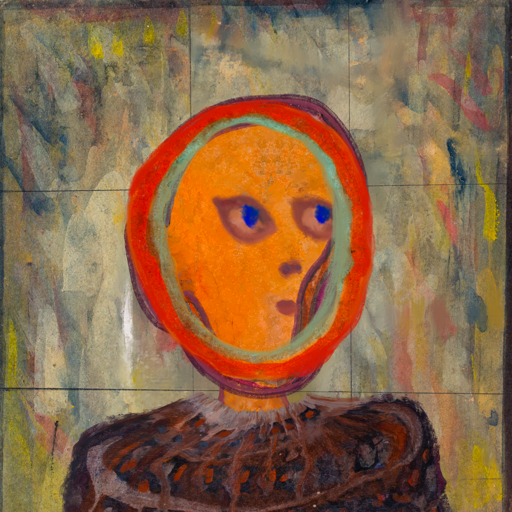
Background: GypsyMother, Head And Neck Side: Hypocrite_w_Hair, Face Side: Mother_And_Son_Mother, Bust: Hypocrite, Hair Side: Sisters, Head Accessory: Blank, Second Necklace: Blank, Necklace: Blank, Baby: Blank